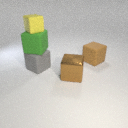
small yellow rubber cube above large green rubber cube